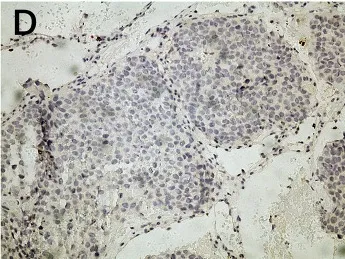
Histopathology of lung metastesis. Immunohistochemistry for PSA (magnification: x200).
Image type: pathology (immunostaining)